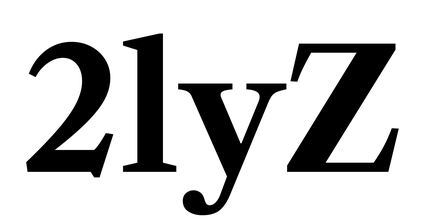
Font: LibreCaslonText_Bold